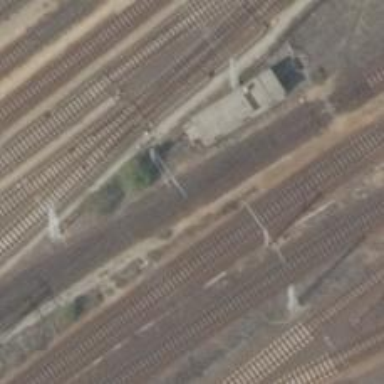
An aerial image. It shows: Siding railway line with electrified contact line for the trains.